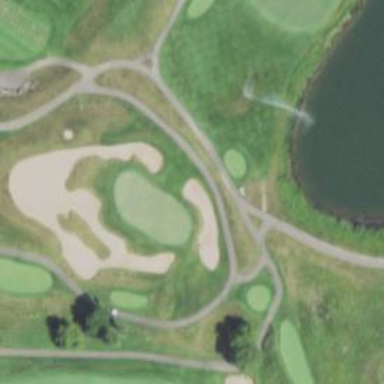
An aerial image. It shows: View of golf hole.